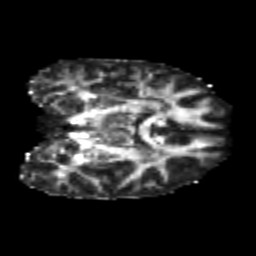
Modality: FA
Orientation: coronal
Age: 23
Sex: female
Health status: healthy
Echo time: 0.074 s